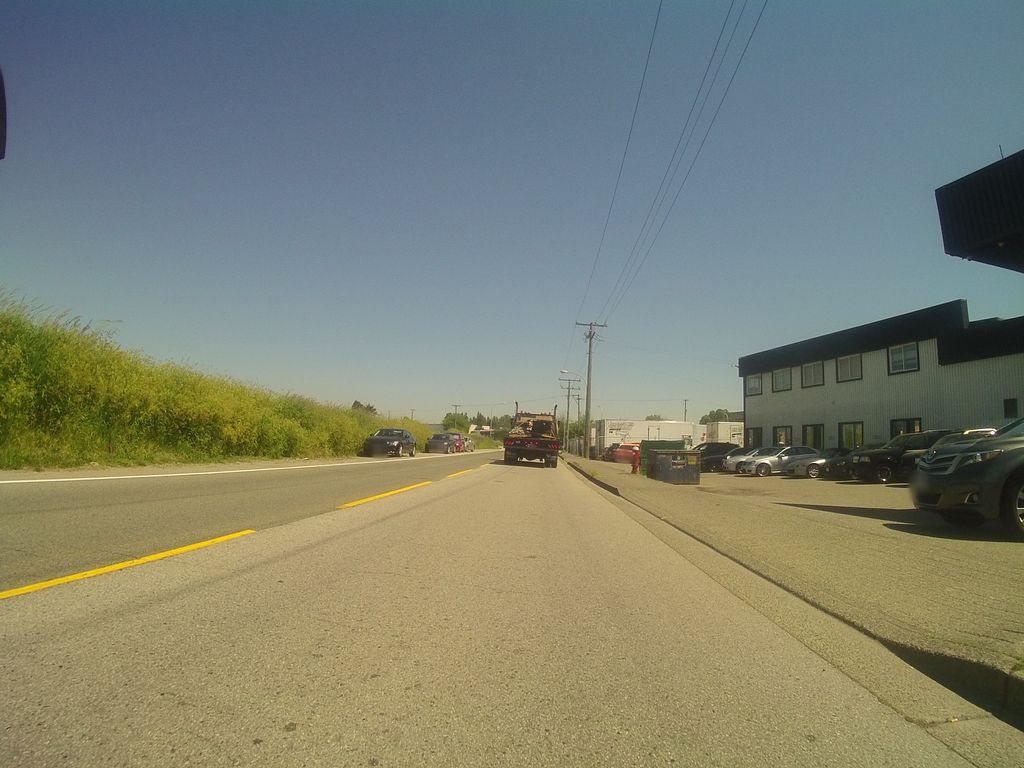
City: vancouver